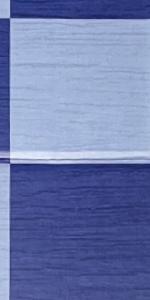
Label: Empty